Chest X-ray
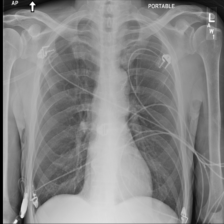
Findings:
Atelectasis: negative
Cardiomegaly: negative
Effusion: negative
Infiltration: negative
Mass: negative
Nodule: negative
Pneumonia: negative
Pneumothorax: negative
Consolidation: positive
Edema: negative
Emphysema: negative
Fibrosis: negative
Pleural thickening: negative
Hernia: negative